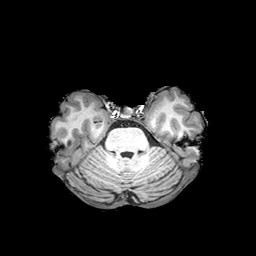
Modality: T1w
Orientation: coronal
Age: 52
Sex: female
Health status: healthy